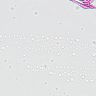
Metastatic tissue present: no